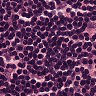
Metastatic tissue present: no